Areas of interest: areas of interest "Park and greenspace"
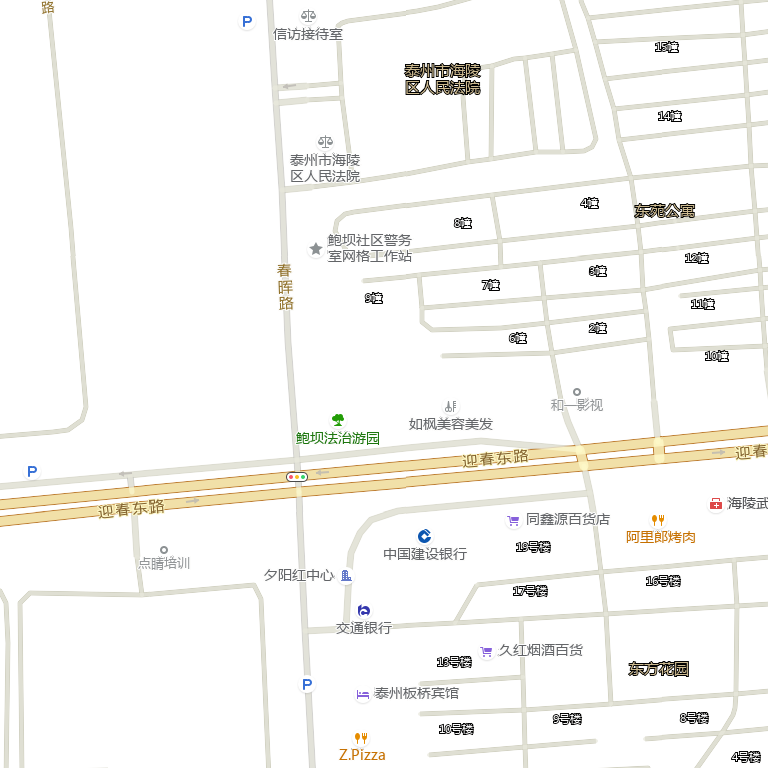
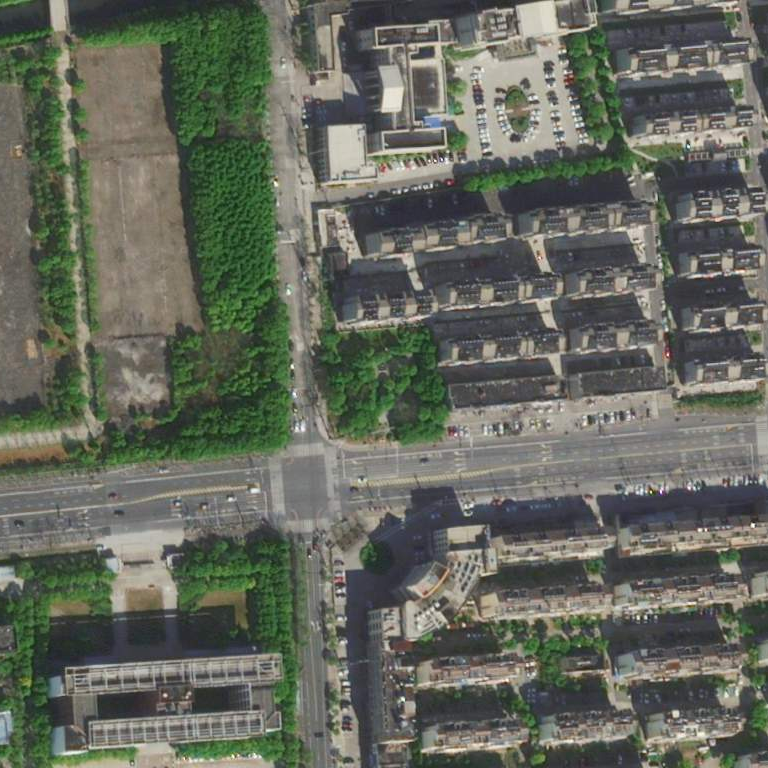